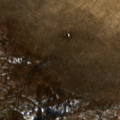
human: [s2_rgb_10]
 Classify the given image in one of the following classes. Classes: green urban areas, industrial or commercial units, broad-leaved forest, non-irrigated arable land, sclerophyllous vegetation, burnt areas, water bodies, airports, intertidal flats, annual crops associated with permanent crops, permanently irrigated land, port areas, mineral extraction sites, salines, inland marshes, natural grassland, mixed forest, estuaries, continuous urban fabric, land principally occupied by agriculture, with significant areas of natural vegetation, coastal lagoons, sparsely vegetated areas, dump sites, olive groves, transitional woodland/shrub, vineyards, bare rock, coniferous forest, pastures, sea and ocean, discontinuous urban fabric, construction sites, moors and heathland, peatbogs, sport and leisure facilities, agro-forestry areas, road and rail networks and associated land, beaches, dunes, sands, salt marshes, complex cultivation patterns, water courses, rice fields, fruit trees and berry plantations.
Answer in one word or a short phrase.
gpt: complex cultivation patterns, land principally occupied by agriculture, with significant areas of natural vegetation, broad-leaved forest, natural grassland